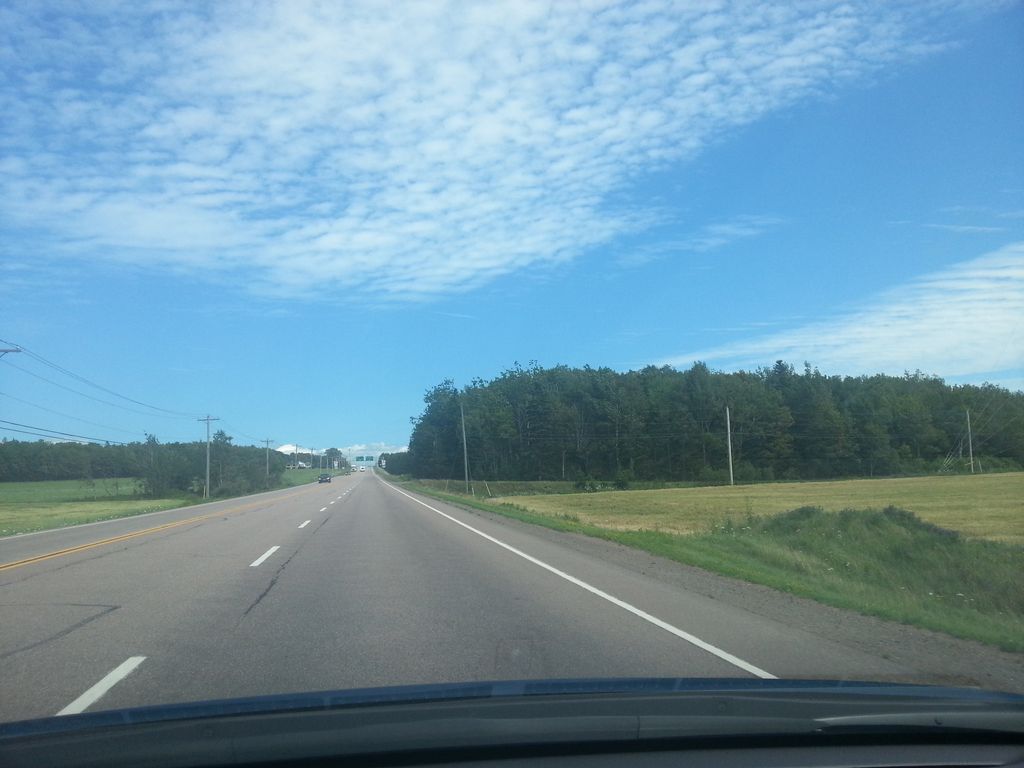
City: charlottetown